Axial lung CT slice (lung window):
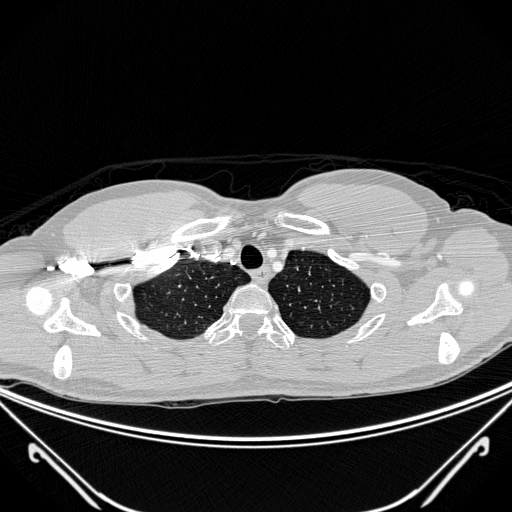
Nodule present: no